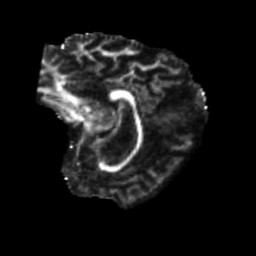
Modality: FA
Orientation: sagittal
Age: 66
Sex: female
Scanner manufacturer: siemens
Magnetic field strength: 3 T
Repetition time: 5.25 s
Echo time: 0.08 s